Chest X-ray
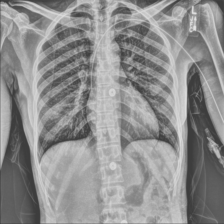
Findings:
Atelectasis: negative
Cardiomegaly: negative
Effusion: negative
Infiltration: negative
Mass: negative
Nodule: negative
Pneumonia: negative
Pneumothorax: negative
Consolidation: negative
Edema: negative
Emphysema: negative
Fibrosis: negative
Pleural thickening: negative
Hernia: negative